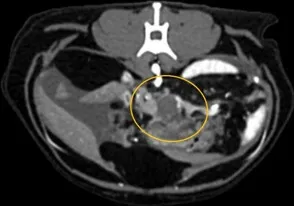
Findings of the first computed tomography scan of a 9-year-old cat presenting with recurrent ascites of unknown etiology. After. Imaging in the ventrodorsal position. Arterial phase.
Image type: radiology (ct)